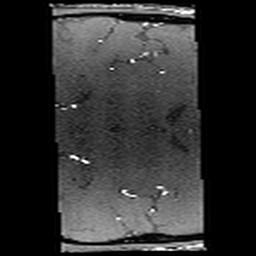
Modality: angio
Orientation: coronal
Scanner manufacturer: philips
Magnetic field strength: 7 T
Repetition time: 0.024 s
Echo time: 0.00384 s